Question: > allows <URL> annotations - giving developers the ability to create Entities alongside Value Objects. If you are using composer, as of May 2014, you need to have: '"minimum-stability": "dev"' in your composer.json to use it.
I have a 'Server' entity, and I'm trying to map an 'IpAddress' value object against this. '@Embeddable' and '@Embedded' work great here.
However, I want the 'Server' entity to have a 'unique' constraint on the 'ipAddress' property - which maps to a . This would work for a normal property, but for embedded ones, I get an exception when trying to update my schema from my entities:

## Server Entity
'''
namespace App\Model\Entity;
use App\Model\Entity\ValueObjects\Server\IpAddress,
Doctrine\ORM\Mapping as ORM;
/**
* Class Server
*
* @ORM\Table(name="servers", uniqueConstraints={@ORM\UniqueConstraint(name="unique_ip_address", columns={"ipAddress"})})
* @ORM\Entity(repositoryClass="App\Model\Repository\ServerRepository")
*/
class Server
{
/**
* @var IpAddress
*
* @ORM\Embedded(class="App\Model\Entity\ValueObjects\Server\IpAddress")
*/
private $ipAddress;
}
'''
## IpAddress Value Object
'''
namespace App\Model\Entity\ValueObjects\Server;
use Doctrine\ORM\Mapping as ORM;
/**
* Class IpAddress
*
* @package App\Model\Entity\ValueObjects\Server
*
* @ORM\Embeddable
*/
class IpAddress
{
/**
* @var string
*
* @ORM\Column(name="ip_address", type="string", length=15, nullable=false)
*/
private $ipAddress;
}
'''
I presume I am mapping the classes together correctly. 'unique' I have tried the '.' syntax when defining the columns section of 'uniqueConstraints', but it was a complete guess and naturally failed.
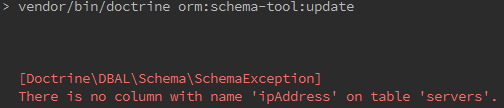
Answer: > Jimbo's edit:
Based on your schema output your column name in the index should be ipAddress_ip_address
> @ORM\Table(name="servers",
uniqueConstraints={@ORM\UniqueConstraint(name="unique_ip_address",
columns={""})})
Alternatively, if the IP address is unique in all tables it's embedded, then you could place the constraint in the IpAddress class.
'''
/**
* @var string
*
* @ORM\Column(name="ip_address", type="string", length=15, nullable=false, unique=true)
*/
private $ipAddress;
'''